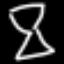
Label: hourglass